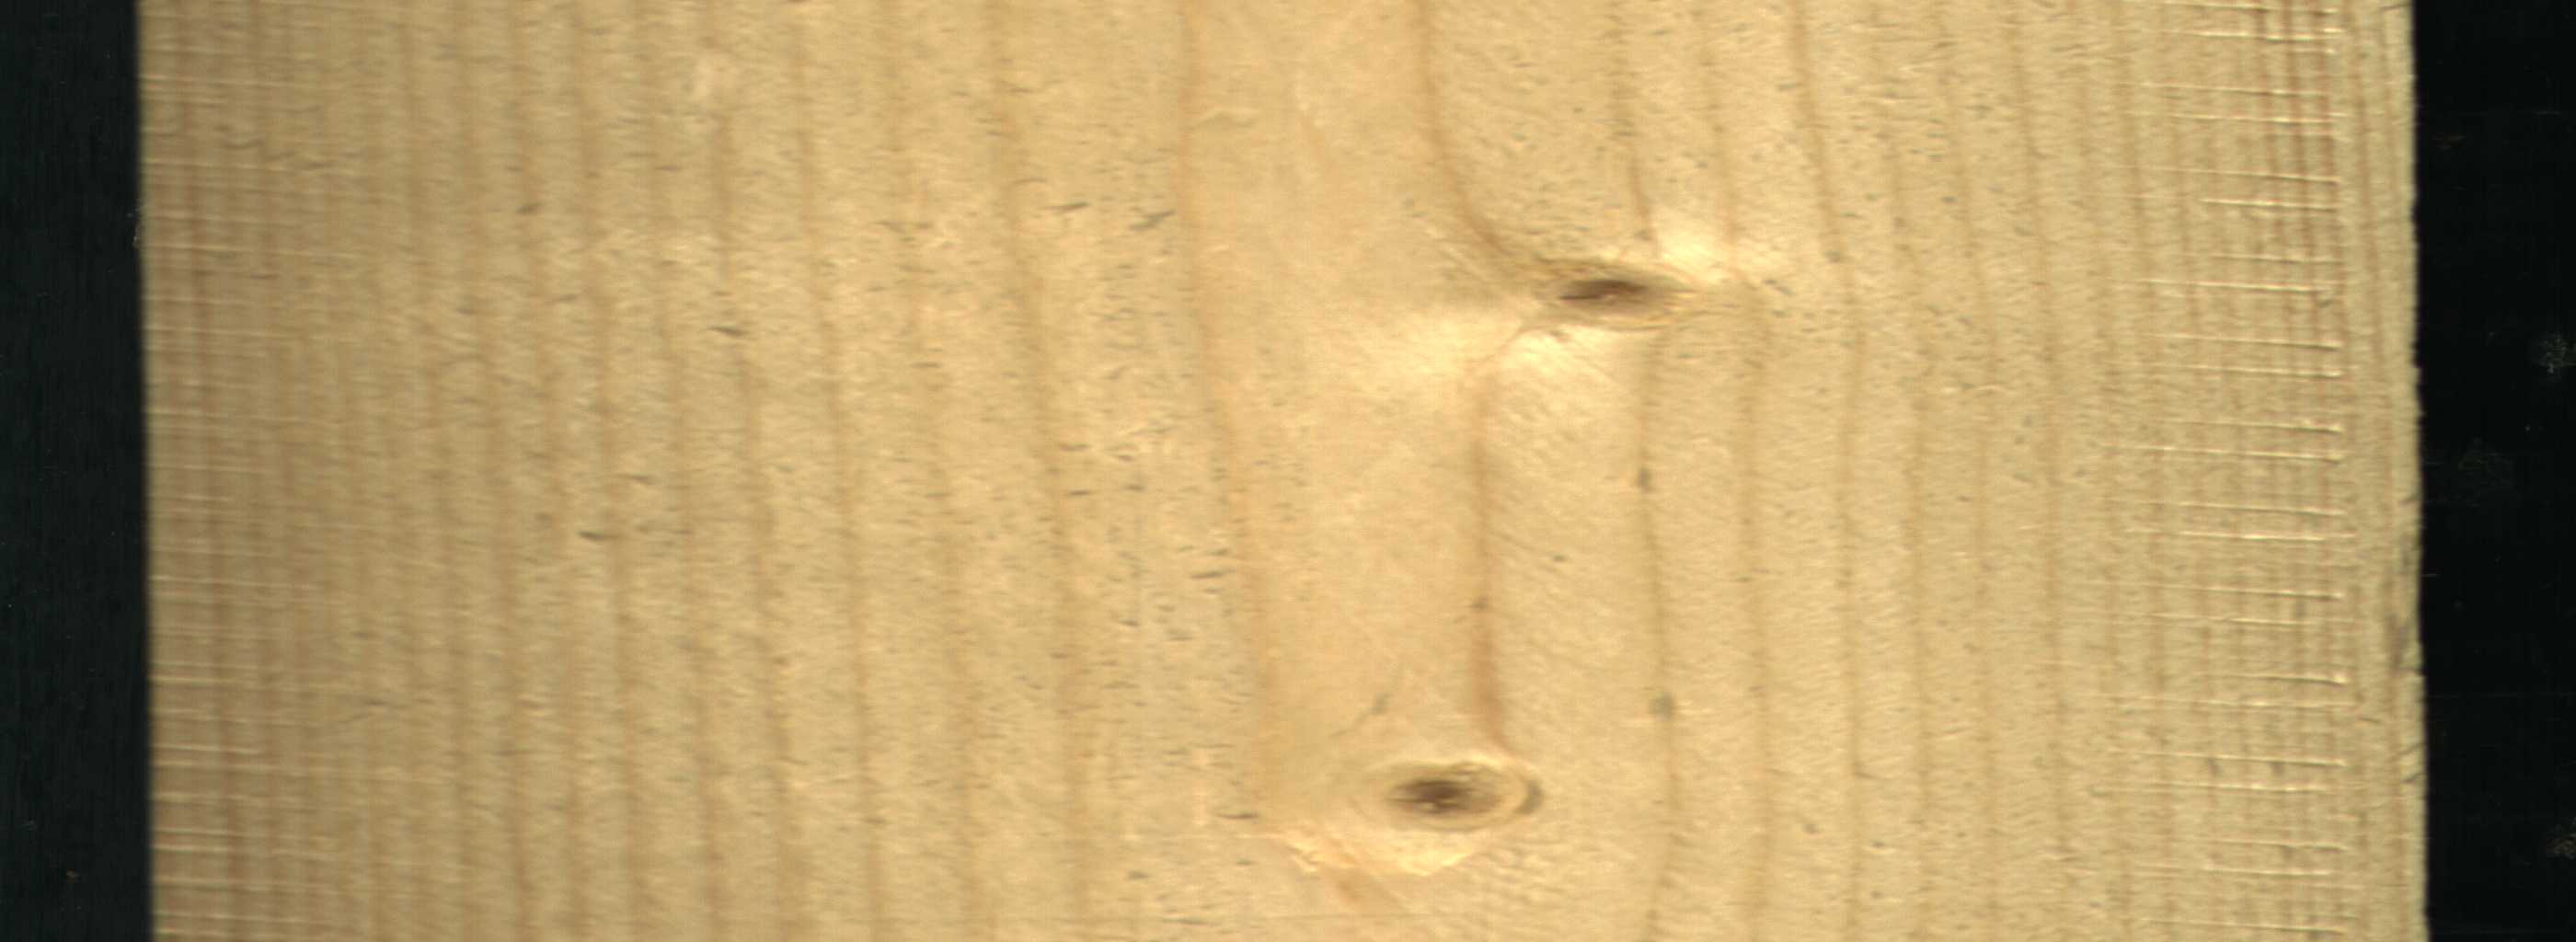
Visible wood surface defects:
Live_Knot
Live_Knot